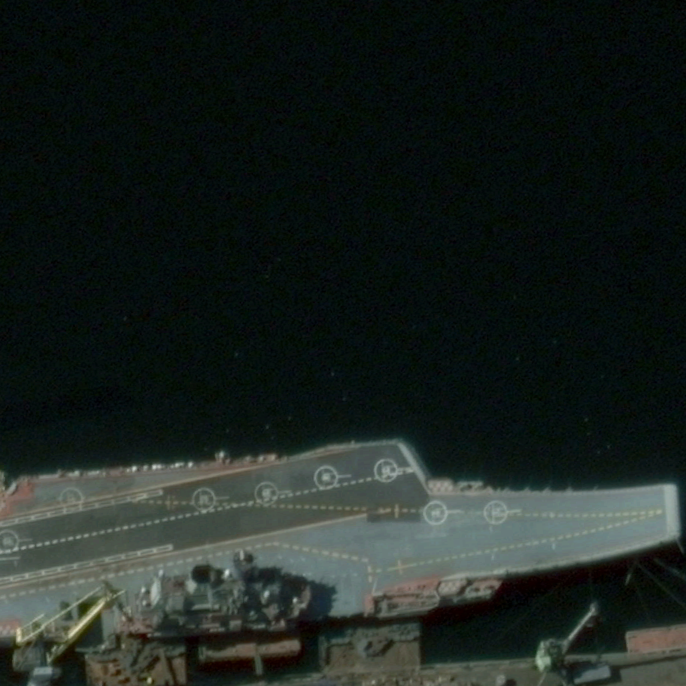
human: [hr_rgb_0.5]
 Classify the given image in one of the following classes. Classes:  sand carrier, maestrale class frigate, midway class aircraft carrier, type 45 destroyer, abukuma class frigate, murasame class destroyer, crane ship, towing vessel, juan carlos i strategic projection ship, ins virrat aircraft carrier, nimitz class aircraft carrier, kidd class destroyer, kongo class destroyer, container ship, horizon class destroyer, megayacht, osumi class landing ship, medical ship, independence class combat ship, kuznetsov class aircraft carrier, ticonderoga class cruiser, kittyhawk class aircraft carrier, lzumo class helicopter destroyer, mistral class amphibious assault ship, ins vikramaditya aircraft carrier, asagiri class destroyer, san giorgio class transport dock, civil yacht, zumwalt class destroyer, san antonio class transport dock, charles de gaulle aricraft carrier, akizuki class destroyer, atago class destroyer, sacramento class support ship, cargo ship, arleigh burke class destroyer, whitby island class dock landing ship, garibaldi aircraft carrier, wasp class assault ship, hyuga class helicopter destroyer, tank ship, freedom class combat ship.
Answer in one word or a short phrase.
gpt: Kuznetsov class aircraft carrier